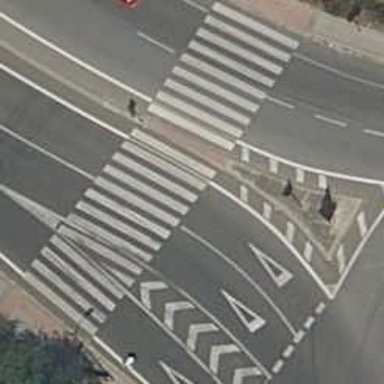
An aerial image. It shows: Marked crossing on the road.